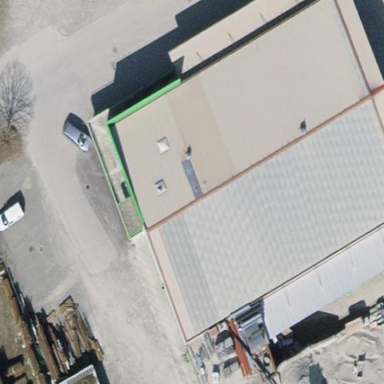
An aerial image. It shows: Industrial building.